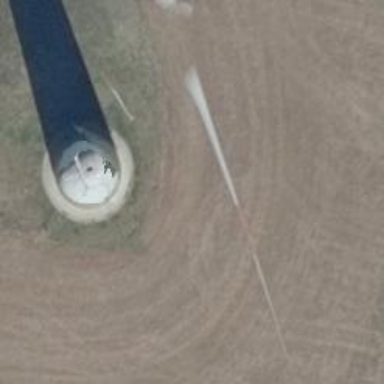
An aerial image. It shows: Wind generator in the form of horizontal axis wind turbine.